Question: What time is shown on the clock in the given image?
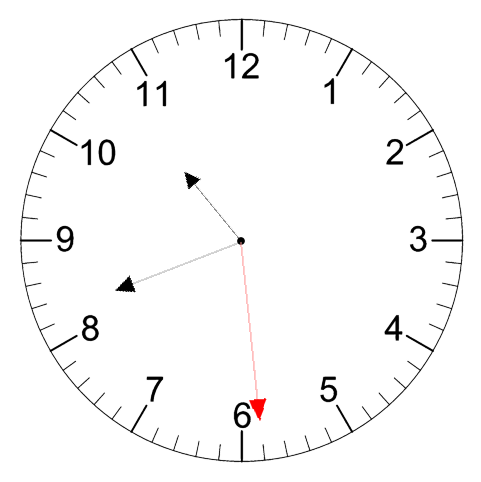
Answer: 10:41:29